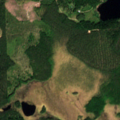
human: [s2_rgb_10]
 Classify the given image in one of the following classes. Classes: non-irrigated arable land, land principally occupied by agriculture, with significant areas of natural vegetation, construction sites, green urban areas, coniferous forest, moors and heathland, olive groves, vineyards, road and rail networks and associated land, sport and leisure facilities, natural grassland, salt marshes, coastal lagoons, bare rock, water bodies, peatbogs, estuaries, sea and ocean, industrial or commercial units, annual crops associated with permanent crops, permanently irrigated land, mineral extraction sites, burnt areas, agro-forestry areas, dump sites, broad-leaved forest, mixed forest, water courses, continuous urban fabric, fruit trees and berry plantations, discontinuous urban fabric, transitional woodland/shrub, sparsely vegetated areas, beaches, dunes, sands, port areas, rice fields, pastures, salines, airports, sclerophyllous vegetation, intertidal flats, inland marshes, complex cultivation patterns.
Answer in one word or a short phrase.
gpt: coniferous forest, peatbogs, water bodies